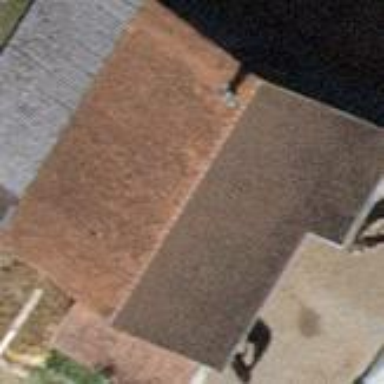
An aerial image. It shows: Gabled roof on farm auxiliary building.